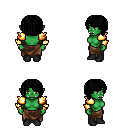
a pixel art fantasy rpg character, female body template, orc, green skin, gold arm armor, robe skirt, black pageboy hairstyle, black shoes, four views (front, back, left, right), 2x2 character sprite sheet, small pixel art, hard edges, no anti-aliasing